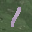
Label: 1